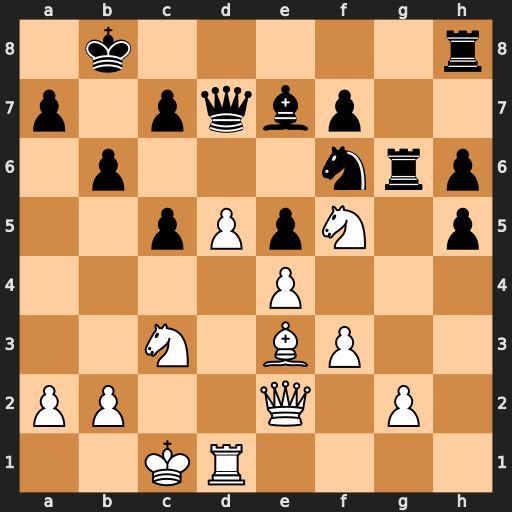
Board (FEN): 1k5r/p1pqbp2/1p3nrp/2pPpN1p/4P3/2N1BP2/PP2Q1P1/2KR4
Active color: w
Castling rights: -
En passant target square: -
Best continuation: Qa6 Qc8 Qxc8+ Rxc8 Nxe7